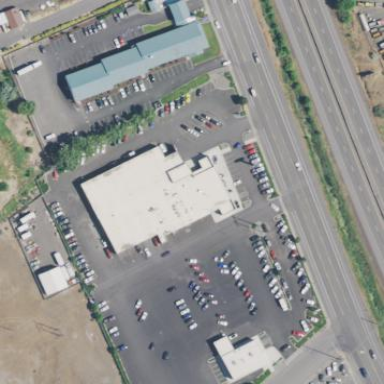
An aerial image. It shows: Building that houses car shop.